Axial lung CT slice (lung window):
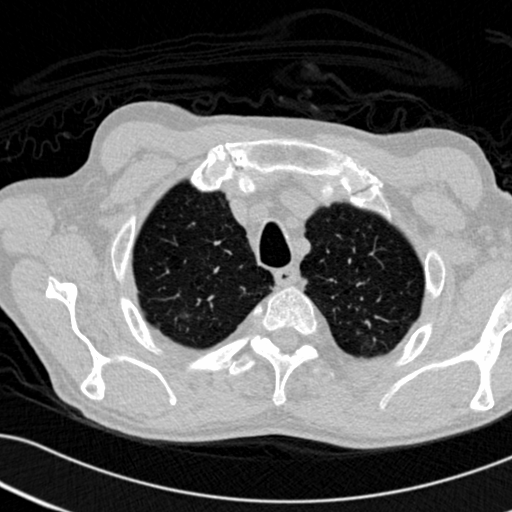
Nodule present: no